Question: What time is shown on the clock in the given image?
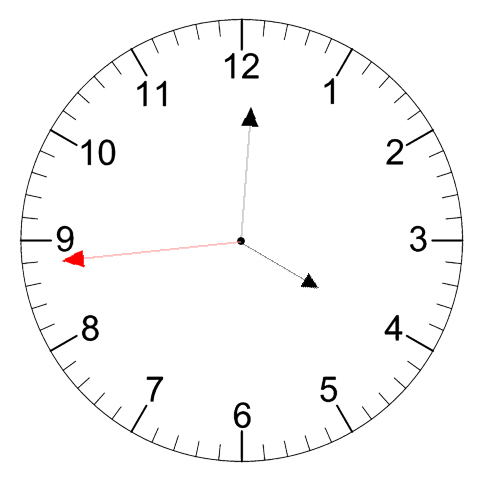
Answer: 04:00:44